Question: I can't get data in Template.my.rendered ,but it is ok in Chrome's console.
This is my code:
html:
> '''
<Template name="moitorContent">
<div class="tab-pane active" id="1">
........
</div>
</Template>
'''
js:
When open the chrome with localhost:3000,
the console information is "[]"
but input them in chrome's console
console.log can get data
like this:

Any idea about what I am doing wrong?
Any suggestions appreciated!
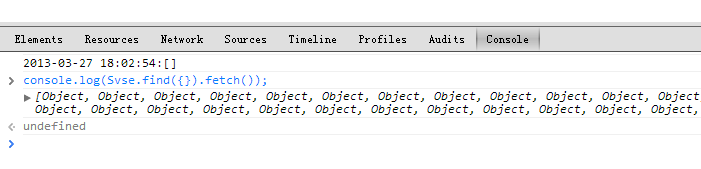
Answer: This is happening because you're using console.log before the subscriptions are complete:
You should find that using this should work if this is the case:
'''
Template.moitorContent.rendered = function(){
console.log(Svse.find({}).fetch());
}
'''
To get passed this you can check whether there is data in there first/or use a 'Session' variable to check whether your subscription is complete.
'''
Template.moitorContent.rendered = function(){
if(!this._rendered && Svse.find({}).count()) {
this._rendered = true;
console.log(Svse.find({}).fetch());
}
}
'''
A cleaner way would be to remove the 'autopublish' package & make a manual subscription & subscribe. Use a 'Session' to mark subscriptions as complete & check whether the subscription is complete in your 'rendered' & use that to do your next task with all the data available.